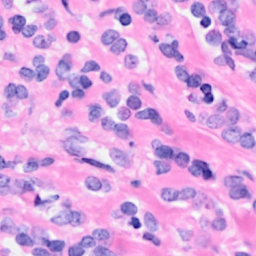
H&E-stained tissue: Breast